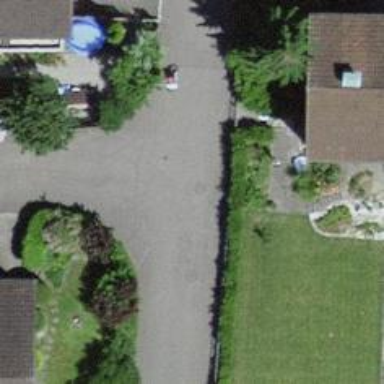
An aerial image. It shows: Residential road.